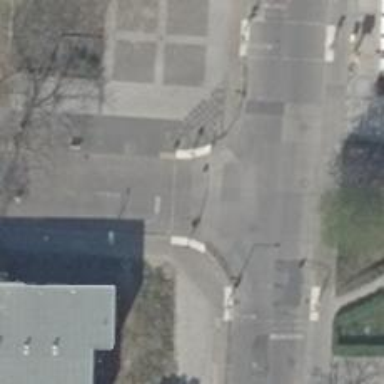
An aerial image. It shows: Crossing with traffic signals.